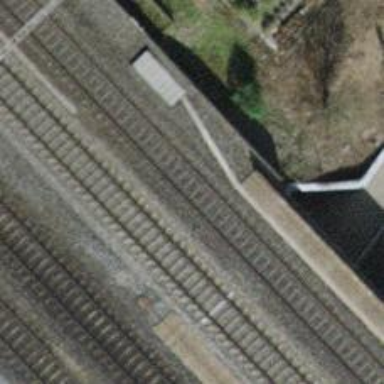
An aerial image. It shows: Railway track with contact lines for electrification.